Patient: sex M, age 32
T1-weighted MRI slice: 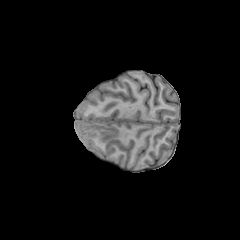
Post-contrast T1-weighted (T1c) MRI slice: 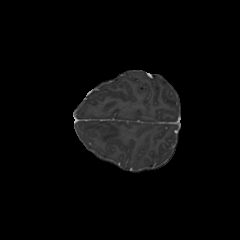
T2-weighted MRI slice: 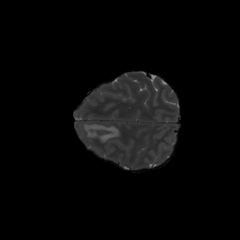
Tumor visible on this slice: yes
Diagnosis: Glioblastoma, IDH-wildtype
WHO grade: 4